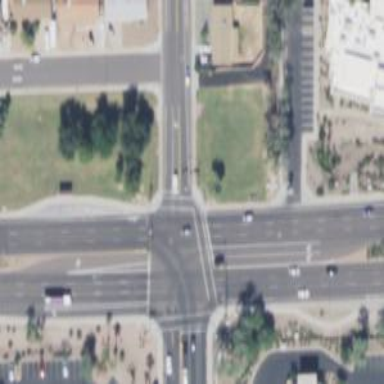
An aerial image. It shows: Crossing on the road that is both unmarked and marked.